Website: walmart
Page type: payment
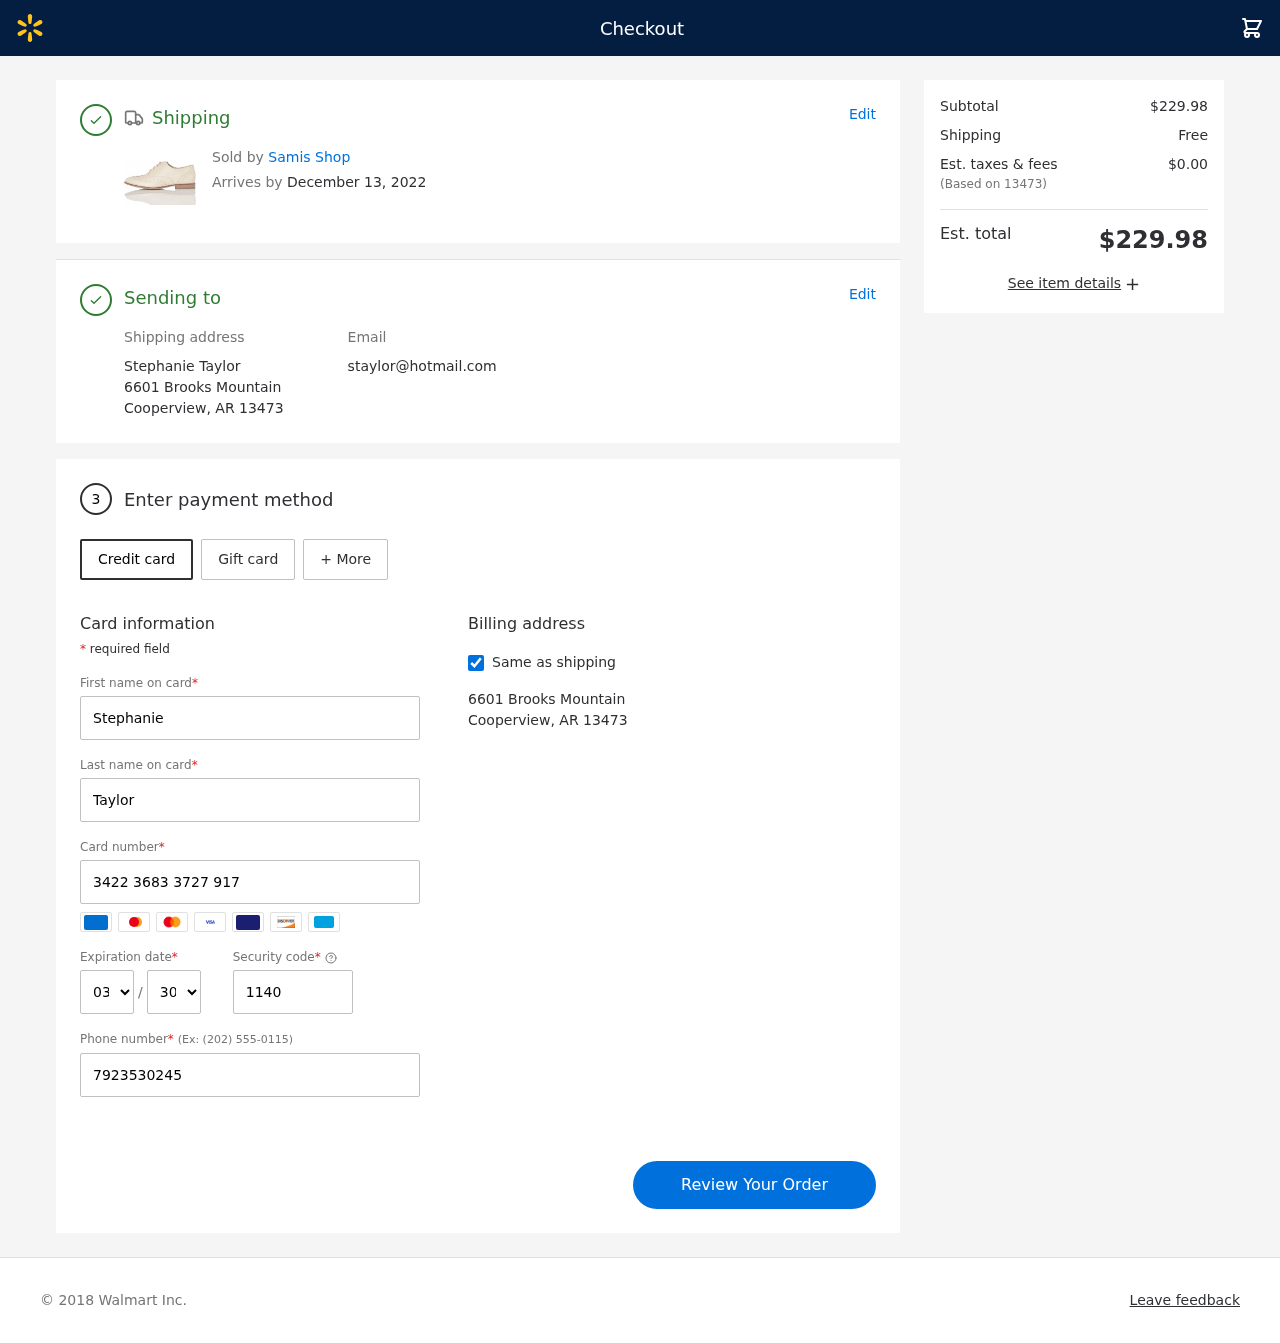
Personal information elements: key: PII_CARD_CVV
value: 1140
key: PII_CARD_EXPIRY_MONTH
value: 03
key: PII_CARD_EXPIRY_YEAR
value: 30
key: PII_CARD_NUMBER
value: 3422 3683 3727 917
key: PII_CITY_STATE_ZIP
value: Cooperview, AR 13473
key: PII_EMAIL
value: staylor@hotmail.com
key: PII_FIRSTNAME
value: Stephanie
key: PII_FULLNAME
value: Stephanie Taylor
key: PII_LASTNAME
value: Taylor
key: PII_PHONE
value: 7923530245
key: PII_POSTCODE
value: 13473
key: PII_STREET
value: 6601 Brooks Mountain
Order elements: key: ORDER_DELIVERY_DATE
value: December 13, 2022
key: ORDER_SUBTOTAL
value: $229.98
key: ORDER_SHIPPING_COST
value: Free
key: ORDER_TAX
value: $0.00
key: ORDER_TOTAL
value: $229.98